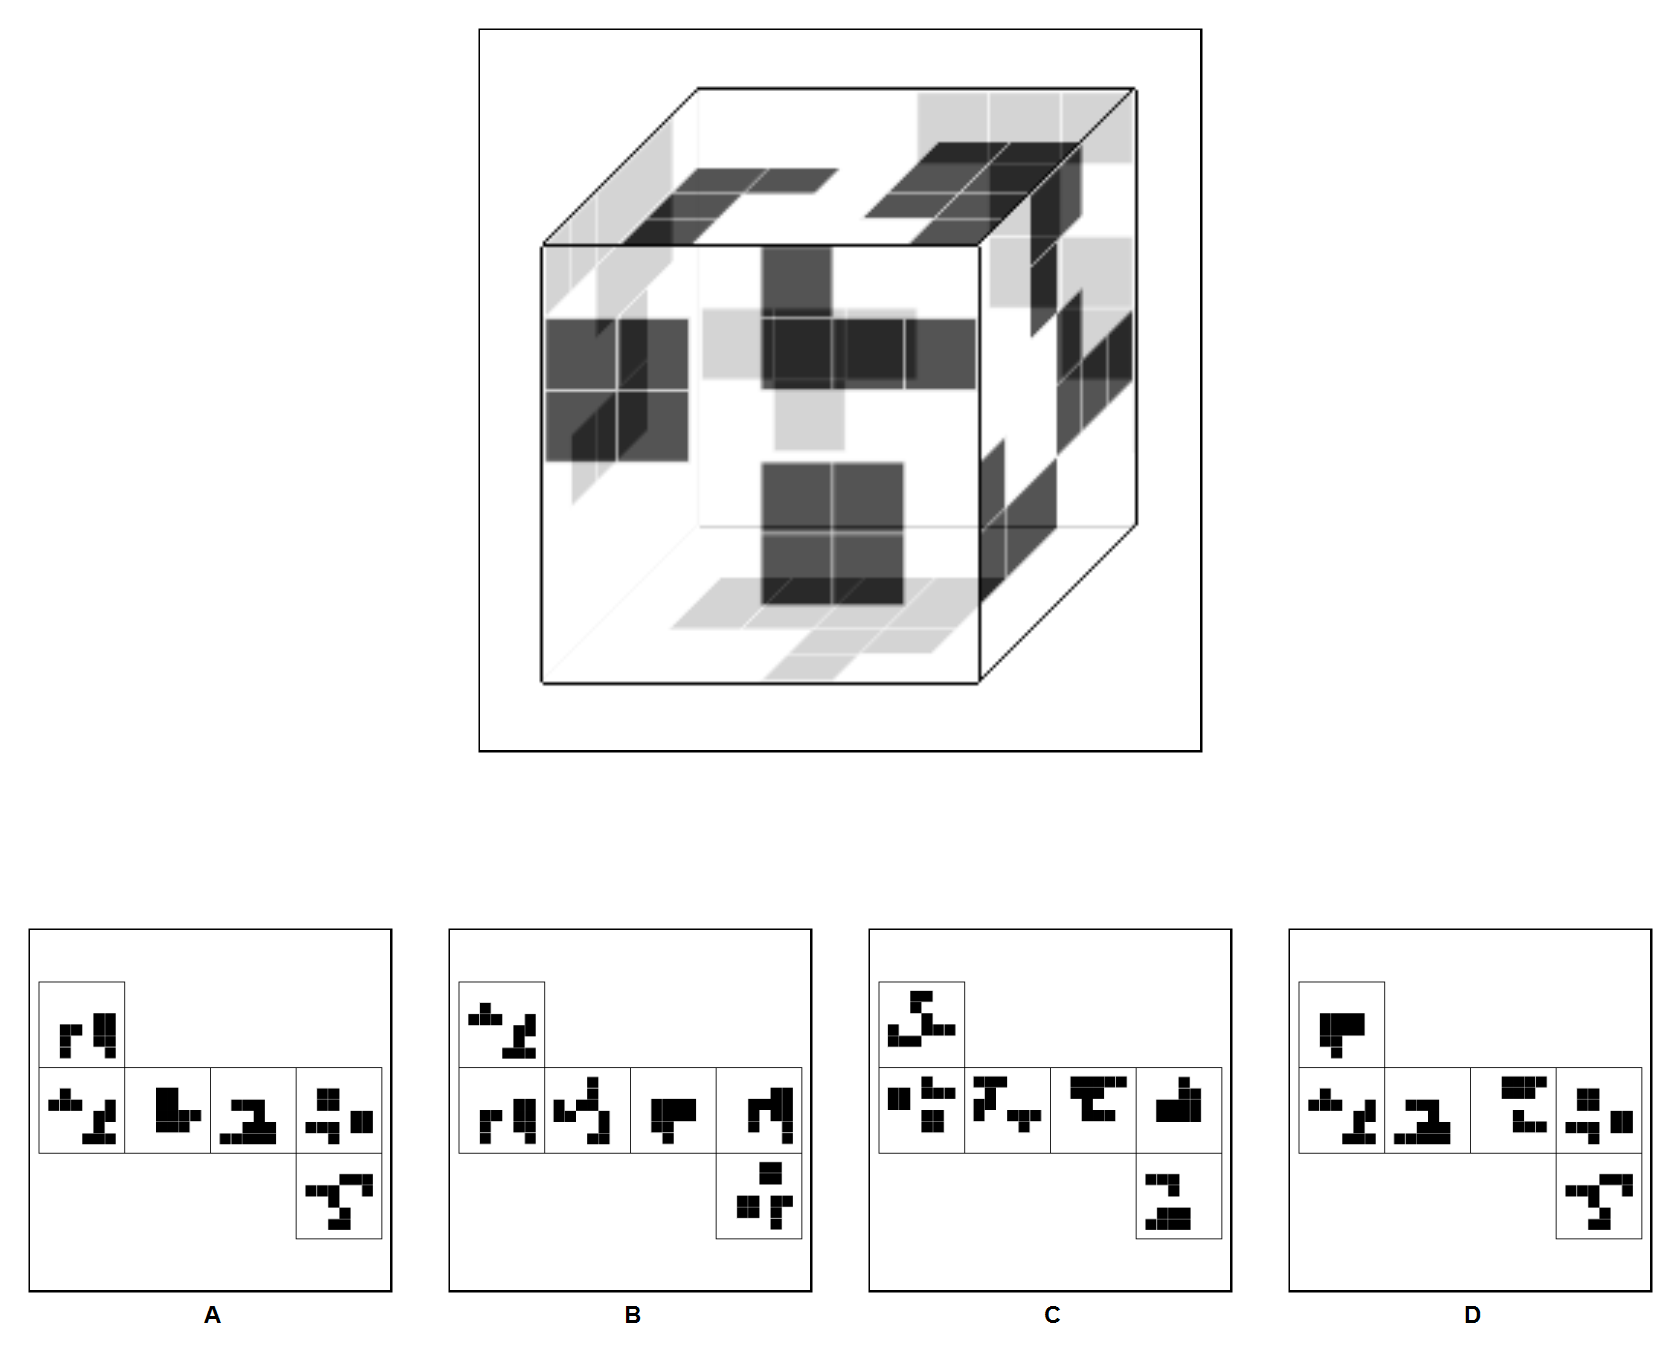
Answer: B